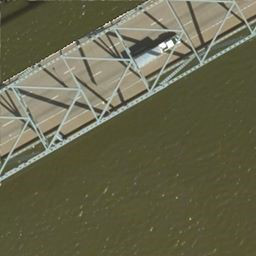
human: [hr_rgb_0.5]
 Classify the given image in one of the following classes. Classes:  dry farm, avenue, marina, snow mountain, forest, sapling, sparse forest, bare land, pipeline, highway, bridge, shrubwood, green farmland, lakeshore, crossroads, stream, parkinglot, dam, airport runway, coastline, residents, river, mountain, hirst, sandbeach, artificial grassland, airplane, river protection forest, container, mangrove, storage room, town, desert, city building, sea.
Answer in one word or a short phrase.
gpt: bridge